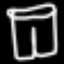
Label: pants